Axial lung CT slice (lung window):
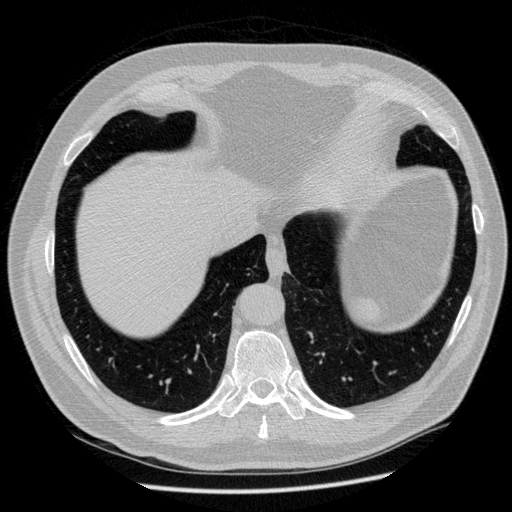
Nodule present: no